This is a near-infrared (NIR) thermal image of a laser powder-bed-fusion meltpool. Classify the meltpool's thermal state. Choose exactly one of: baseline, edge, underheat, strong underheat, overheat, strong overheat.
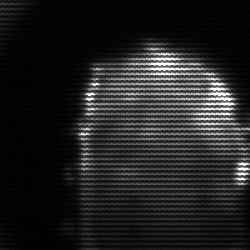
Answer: baseline